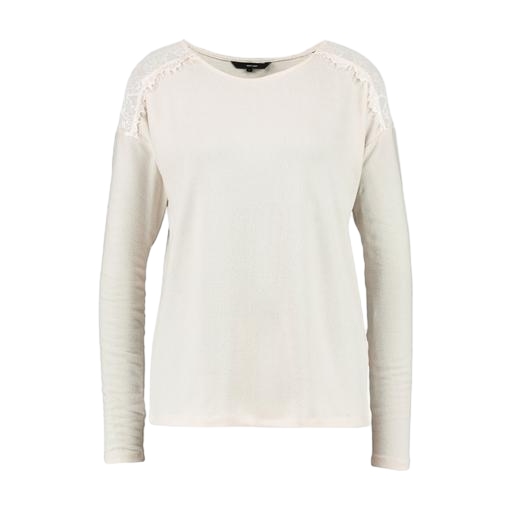
long-sleeve top, long-sleeve t-shirt only macy, lace-yoke t-shirt, white background